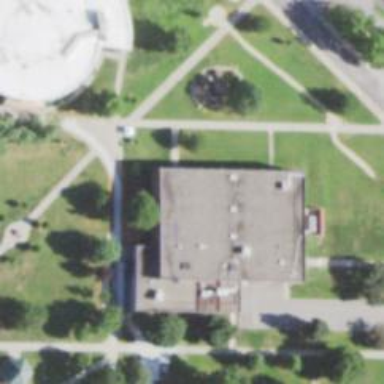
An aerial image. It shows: Library housed in flat-roofed building.